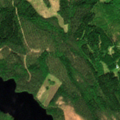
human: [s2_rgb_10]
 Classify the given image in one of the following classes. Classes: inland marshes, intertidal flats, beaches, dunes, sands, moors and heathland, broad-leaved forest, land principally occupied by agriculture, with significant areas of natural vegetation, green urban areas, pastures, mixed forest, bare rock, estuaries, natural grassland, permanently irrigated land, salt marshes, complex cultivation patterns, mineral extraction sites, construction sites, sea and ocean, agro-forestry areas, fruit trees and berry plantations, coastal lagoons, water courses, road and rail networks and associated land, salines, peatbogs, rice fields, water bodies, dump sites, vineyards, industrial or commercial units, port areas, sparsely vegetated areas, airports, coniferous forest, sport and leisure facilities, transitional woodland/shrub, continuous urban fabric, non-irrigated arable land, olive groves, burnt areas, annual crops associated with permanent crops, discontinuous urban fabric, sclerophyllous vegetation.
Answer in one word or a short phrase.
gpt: coniferous forest, mixed forest, water bodies